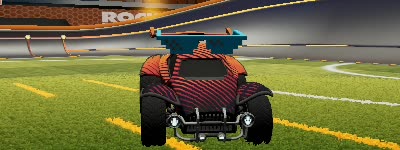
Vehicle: octane